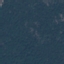
Land use / land cover class: Forest